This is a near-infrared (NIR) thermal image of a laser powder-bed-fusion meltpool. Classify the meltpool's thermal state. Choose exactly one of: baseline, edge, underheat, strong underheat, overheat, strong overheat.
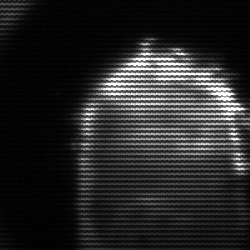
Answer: baseline